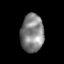
Tissue: prostate
Cell type: T cells
Senescence score: 0.3222
Nuclear area (px): 866
Mean DAPI intensity: 130.013